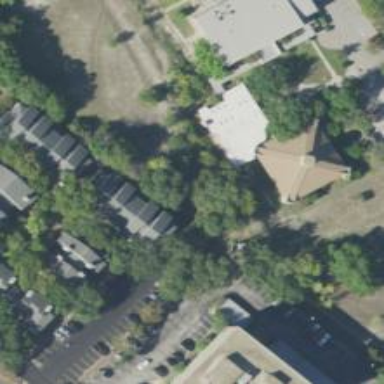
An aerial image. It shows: Building serving as place of worship.